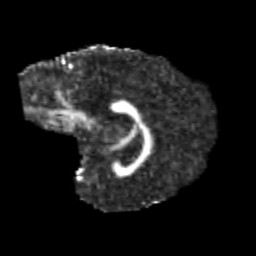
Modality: FA
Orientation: sagittal
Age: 11
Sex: male
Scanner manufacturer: siemens
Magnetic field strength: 3 T
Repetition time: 3.8 s
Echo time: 0.07 s